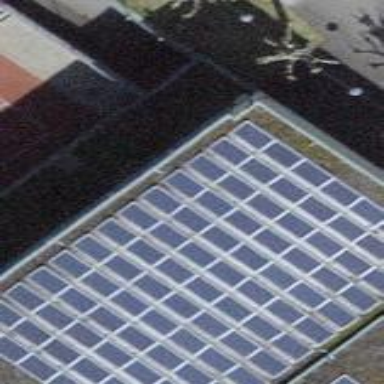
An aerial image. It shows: Solar power generator.